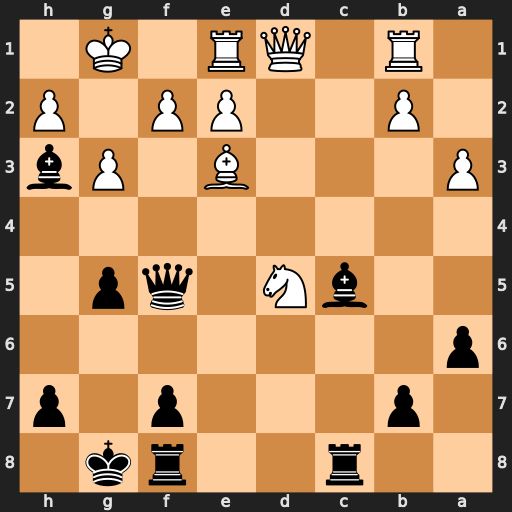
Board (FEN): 2r2rk1/1p3p1p/p7/2bN1qp1/8/P3B1Pb/1P2PP1P/1R1QR1K1
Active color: b
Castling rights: -
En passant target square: -
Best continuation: Rfd8 Bxc5 Rxd5